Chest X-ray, PA view. Patient: 50 years old, sex M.
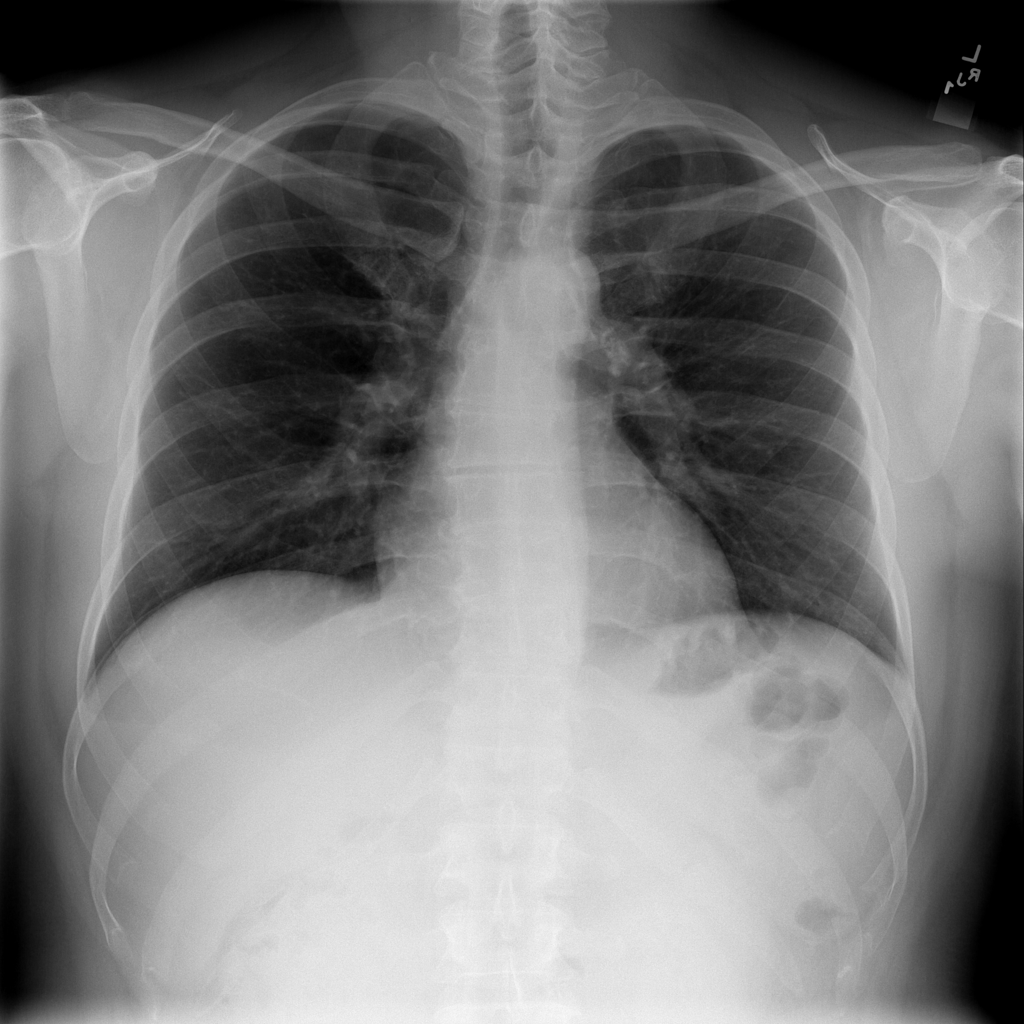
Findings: No Finding